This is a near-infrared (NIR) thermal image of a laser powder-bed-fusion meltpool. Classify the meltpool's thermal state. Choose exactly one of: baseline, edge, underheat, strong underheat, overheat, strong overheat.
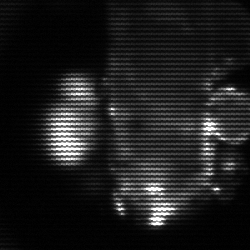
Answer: strong underheat